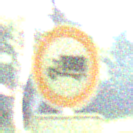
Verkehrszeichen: VerbotFuerKraftfahrzeugeUeberDreiKommaFuenfTonnen
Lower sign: ZeitangabenMitBeschraenkungAufWochentage8
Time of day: MorningAfternoon
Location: Outdoor (Nature)
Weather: Clear
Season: NotSpecified
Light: Natural